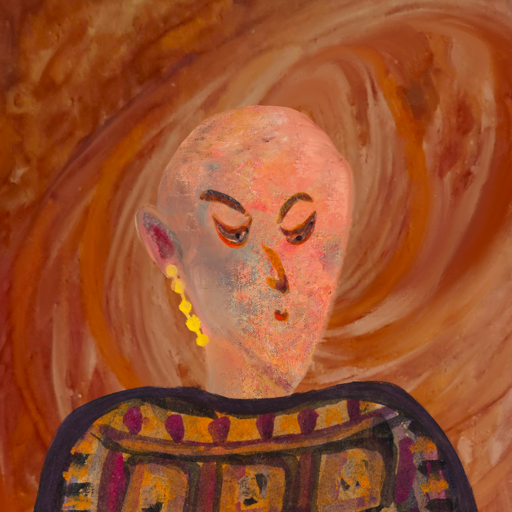
Background: Pious_Lady, Head And Neck Side: Irani, Face Side: Hypocrite, Bust: Doll, Hair Side: Blank, Head Accessory: Blank, Second Necklace: Blank, Necklace: Blank, Baby: Blank